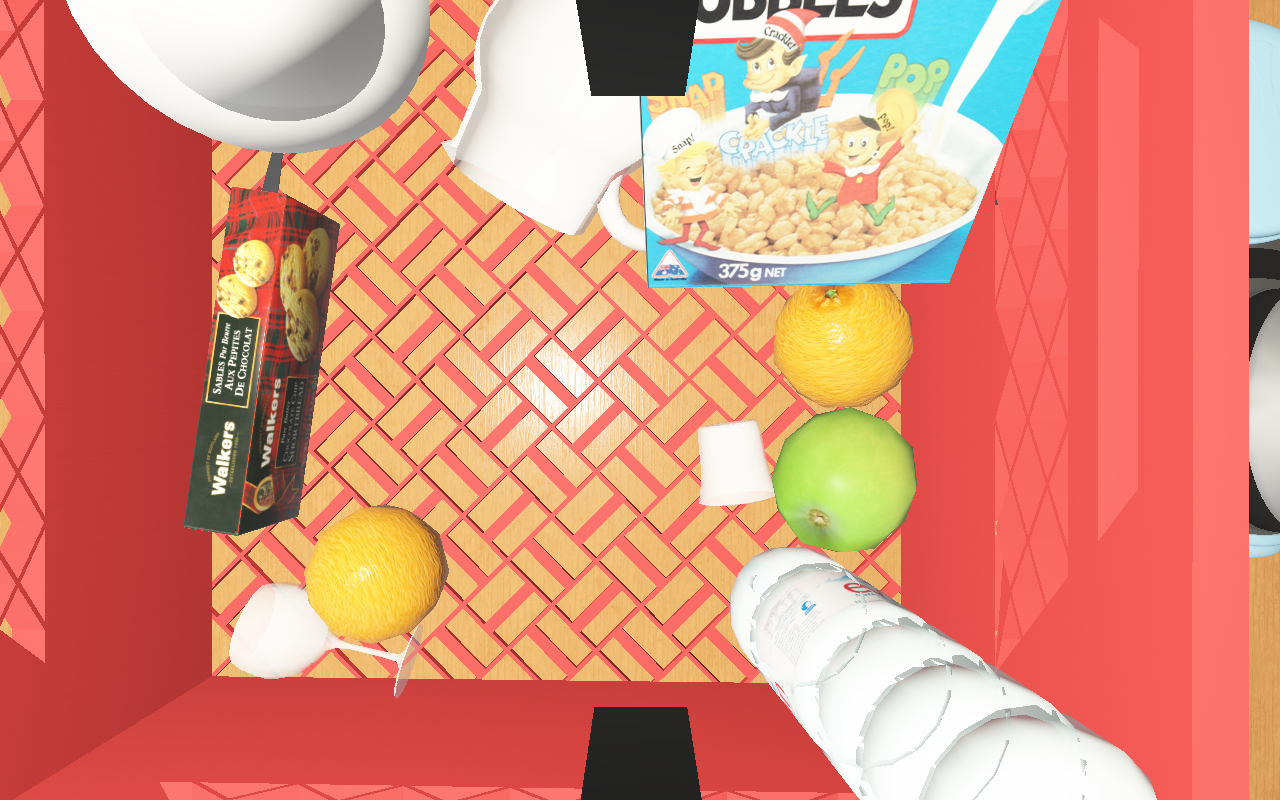
Objects in the scene:
water bottle
apple
apple
orange
orange
wineglass
honey jar
jam jar
cereal box
cereal box